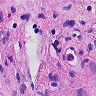
Metastatic tissue present: no